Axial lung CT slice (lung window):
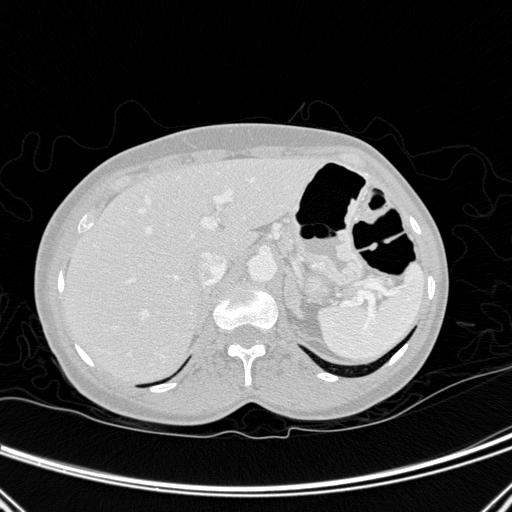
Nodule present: no